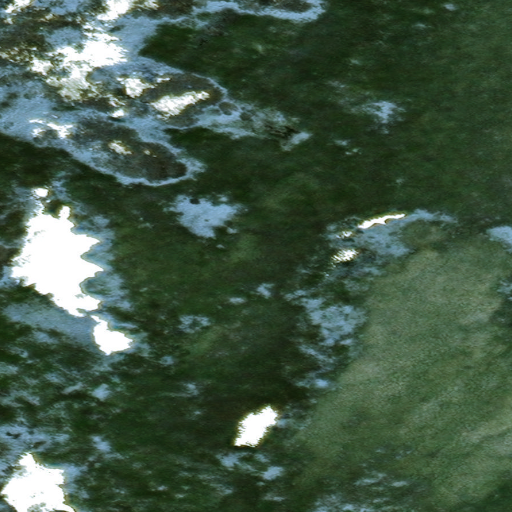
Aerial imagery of island in Alaska named Hagemeister Island containing only unknown